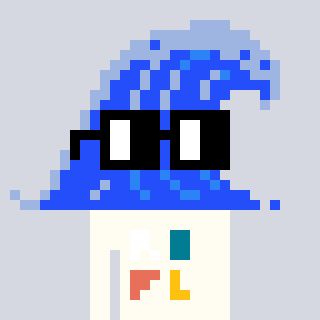
a pixel art character with square black glasses, a wave-shaped head and a grayscale-colored body on a cool background